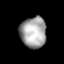
Tissue: lung
Cell type: Others
Senescence score: 0.1031
Nuclear area (px): 793
Mean DAPI intensity: 163.59